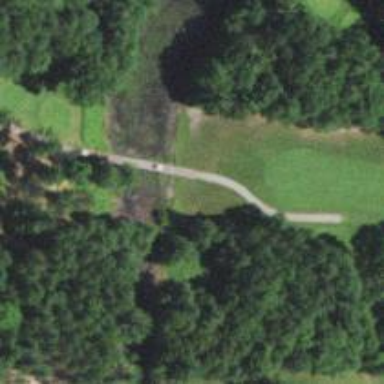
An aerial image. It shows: Path for both roads and golfers.